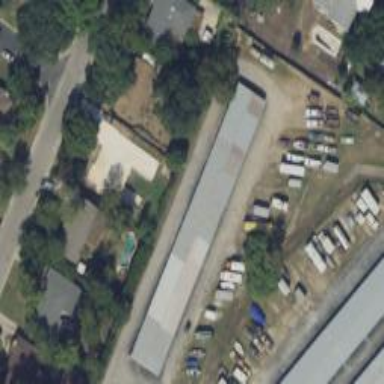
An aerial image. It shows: Building housing storage rental shop.